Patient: sex F, age 67
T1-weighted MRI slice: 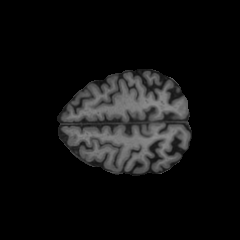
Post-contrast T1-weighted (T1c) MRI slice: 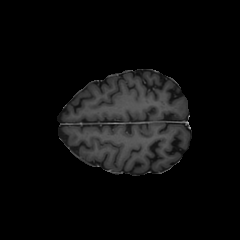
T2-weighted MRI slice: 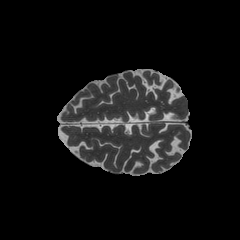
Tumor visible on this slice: no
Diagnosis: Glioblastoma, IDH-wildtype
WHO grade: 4